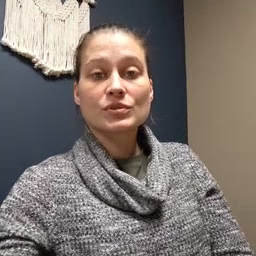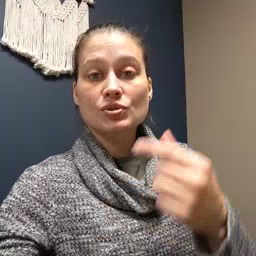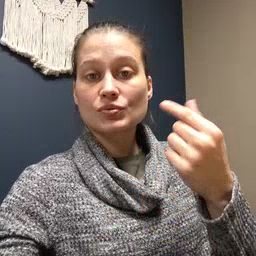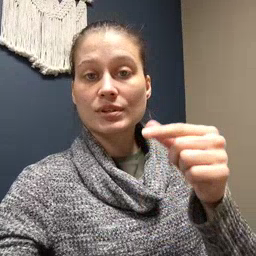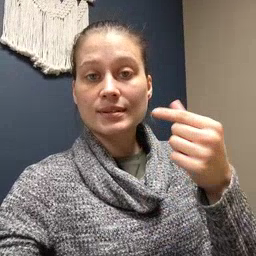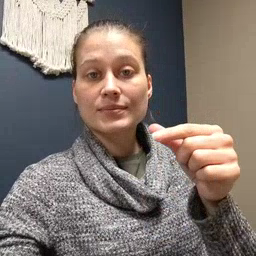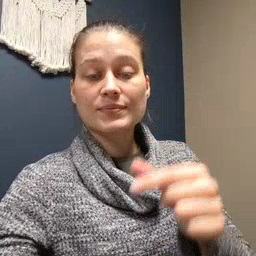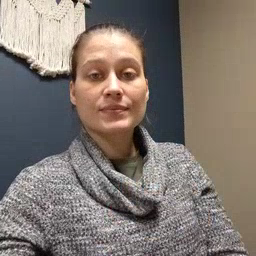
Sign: green